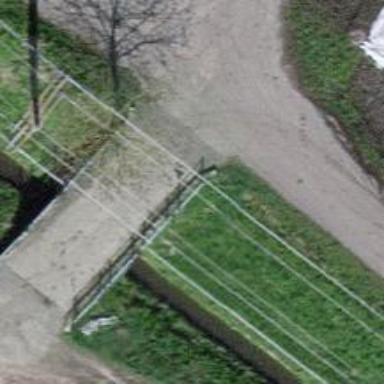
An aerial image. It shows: Track on concrete bridge with grade1 track type.